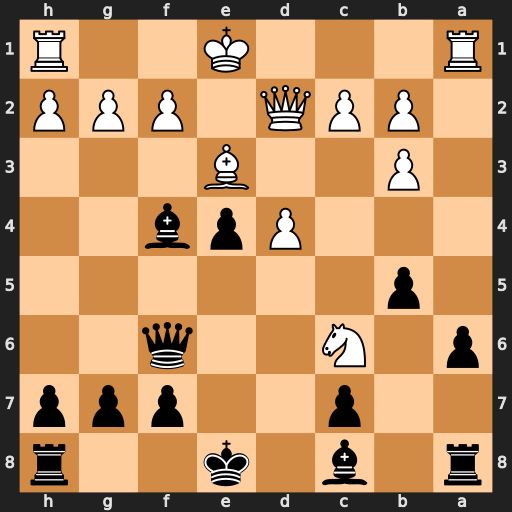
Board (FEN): r1b1k2r/2p2ppp/p1N2q2/1p6/3Ppb2/1P2B3/1PPQ1PPP/R3K2R
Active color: b
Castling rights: KQkq
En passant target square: -
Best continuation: Bxe3 fxe3 Qxc6